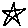
Label: star